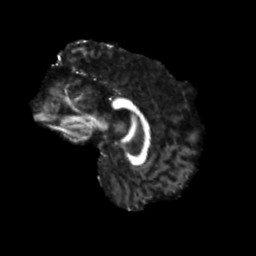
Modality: FA
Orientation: sagittal
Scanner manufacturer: siemens
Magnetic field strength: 3 T
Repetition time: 4 s
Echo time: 0.0594 s